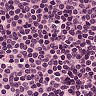
Metastatic tissue present: no